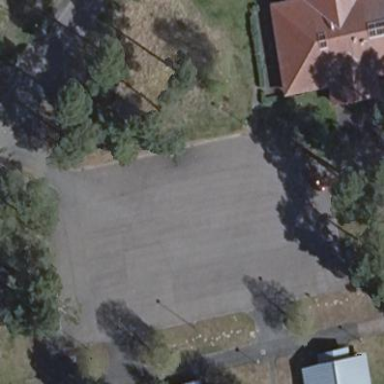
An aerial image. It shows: Parking area with surface.